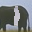
Label: 1